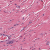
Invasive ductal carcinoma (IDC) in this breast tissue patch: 0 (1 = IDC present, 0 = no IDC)